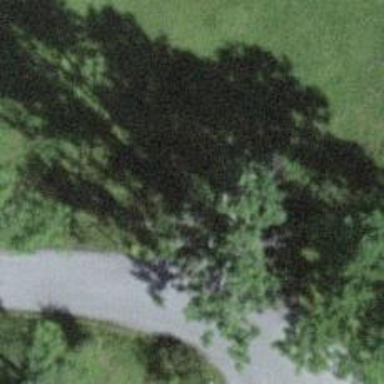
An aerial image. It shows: Evergreen tree with needle-leaved leaves.